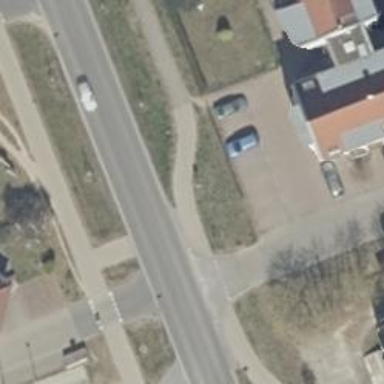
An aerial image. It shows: Unmarked crossing on footway.